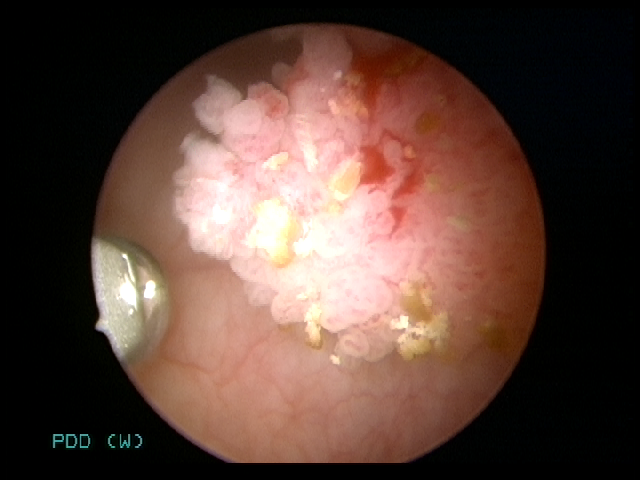
Modality: WLC
Class: Malignant
Subclass: LowGradePapillary
Lesion: L1
Stage: Ta
Morphology: Non-papillary
Bladder cancer association: Yes